Question: Desired output:

I'm not an expert in JavaScript and I'm learning. I know my code is hacky but I'm stuck at this level and need some help. I tried searching for similar solutions, with no luck reaching out to the experts.
I have two arrays:
'''
let initial = ["somthng", "else", "wnet" , "bonkers"];
let apiSuggestion = ["something", "else", "went", "bonker"];
'''
I would like to compare the "initial" with "apiSuggestion" and render the initial back to HTML with "misspelled" words with CSS styles, background-color: black and color: red;
I am able to do this:
'''
<div> Initial:<p id="initial">somthng else wnet bonkers</p></div>
<div> Fix this typo: <p id="suggestion" style="background-color:black; color:red;>somthng wnet</p></div>
<script>
let matchMaker = initial.filter(function(word){
return apiSuggestion.indexOf(word) === -1;
})
document.getElementById("suggestion").innerHTML = matchMaker.join(' ');
//Initial: somthng else wnet bonkers
//Fix this typo: somthng wnet
</script>
'''
Instead of creating a new p tag and id=suggesstion i would like to use map( ) and change initial with above mentioned styles. This is what i have done with map() so far and it is wrong
'''
let matchMaker = initial.map(function(word){
if( word !== apiSuggestion ){
return '
<span style="background-color:black"; color:"red">
document.getElementById("initial").innerHTML = matchMaker.join(' ');
</span>
'
} else {
document.getElementById("initial").innerHTML = matchMaker.join(' ');
}
});
Any help will be appreciated thank you so much !!!!!!
'''
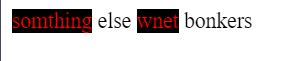
Answer: Incorrect syntax for declaring css styles fixed. Attributes should be able to contain the entire css style string. You can use the template syntax to insert the word variable into your desired HTML string.
Use the index (idx) to get the position in your apiSuggestion array that you are comparing to.
'''
// grab text content and split into array with ' ' as delimiter
let initial = document.getElementById('initial').textContent.split(' ');
// your output suggests that "bonker" was a typo for "bonkers"?
let apiSuggestion = ["something", "else", "went", "bonkers"];
let matchMaker = initial.map(function(word, idx){
if( word !== apiSuggestion[idx] ){
return '
<span style="background-color:black; color:red">
${word}
</span>
'
} else {
return word;
}
});
// escaped space (&nbsp;) because spaces will get collapsed between HTML elements
document.getElementById("suggestion").innerHTML = matchMaker.join('&nbsp;');
'''
'''
<div> Initial:<p id="initial">somthng else wnet bonkers</p></div>
<div> Fix this typo: <p id="suggestion">somthng wnet</p></div>
'''
> style= background-color:black; color:red;
Unclosed quote, and you don't actually need this style anymore since you are highlighting words individually
> style="background-color:black"; color:"red">
This is interpreted as attributes:
- 'style'- ';'- 'color:"red"'
Hopefully the mapping code is self explanatory. You weren't returning the value that each element should be "mapped" (or in other words transformed) to.